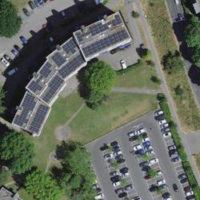
EUNIS habitat code: 55
Species observed at this site:
Amelanchier ovalis